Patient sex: F
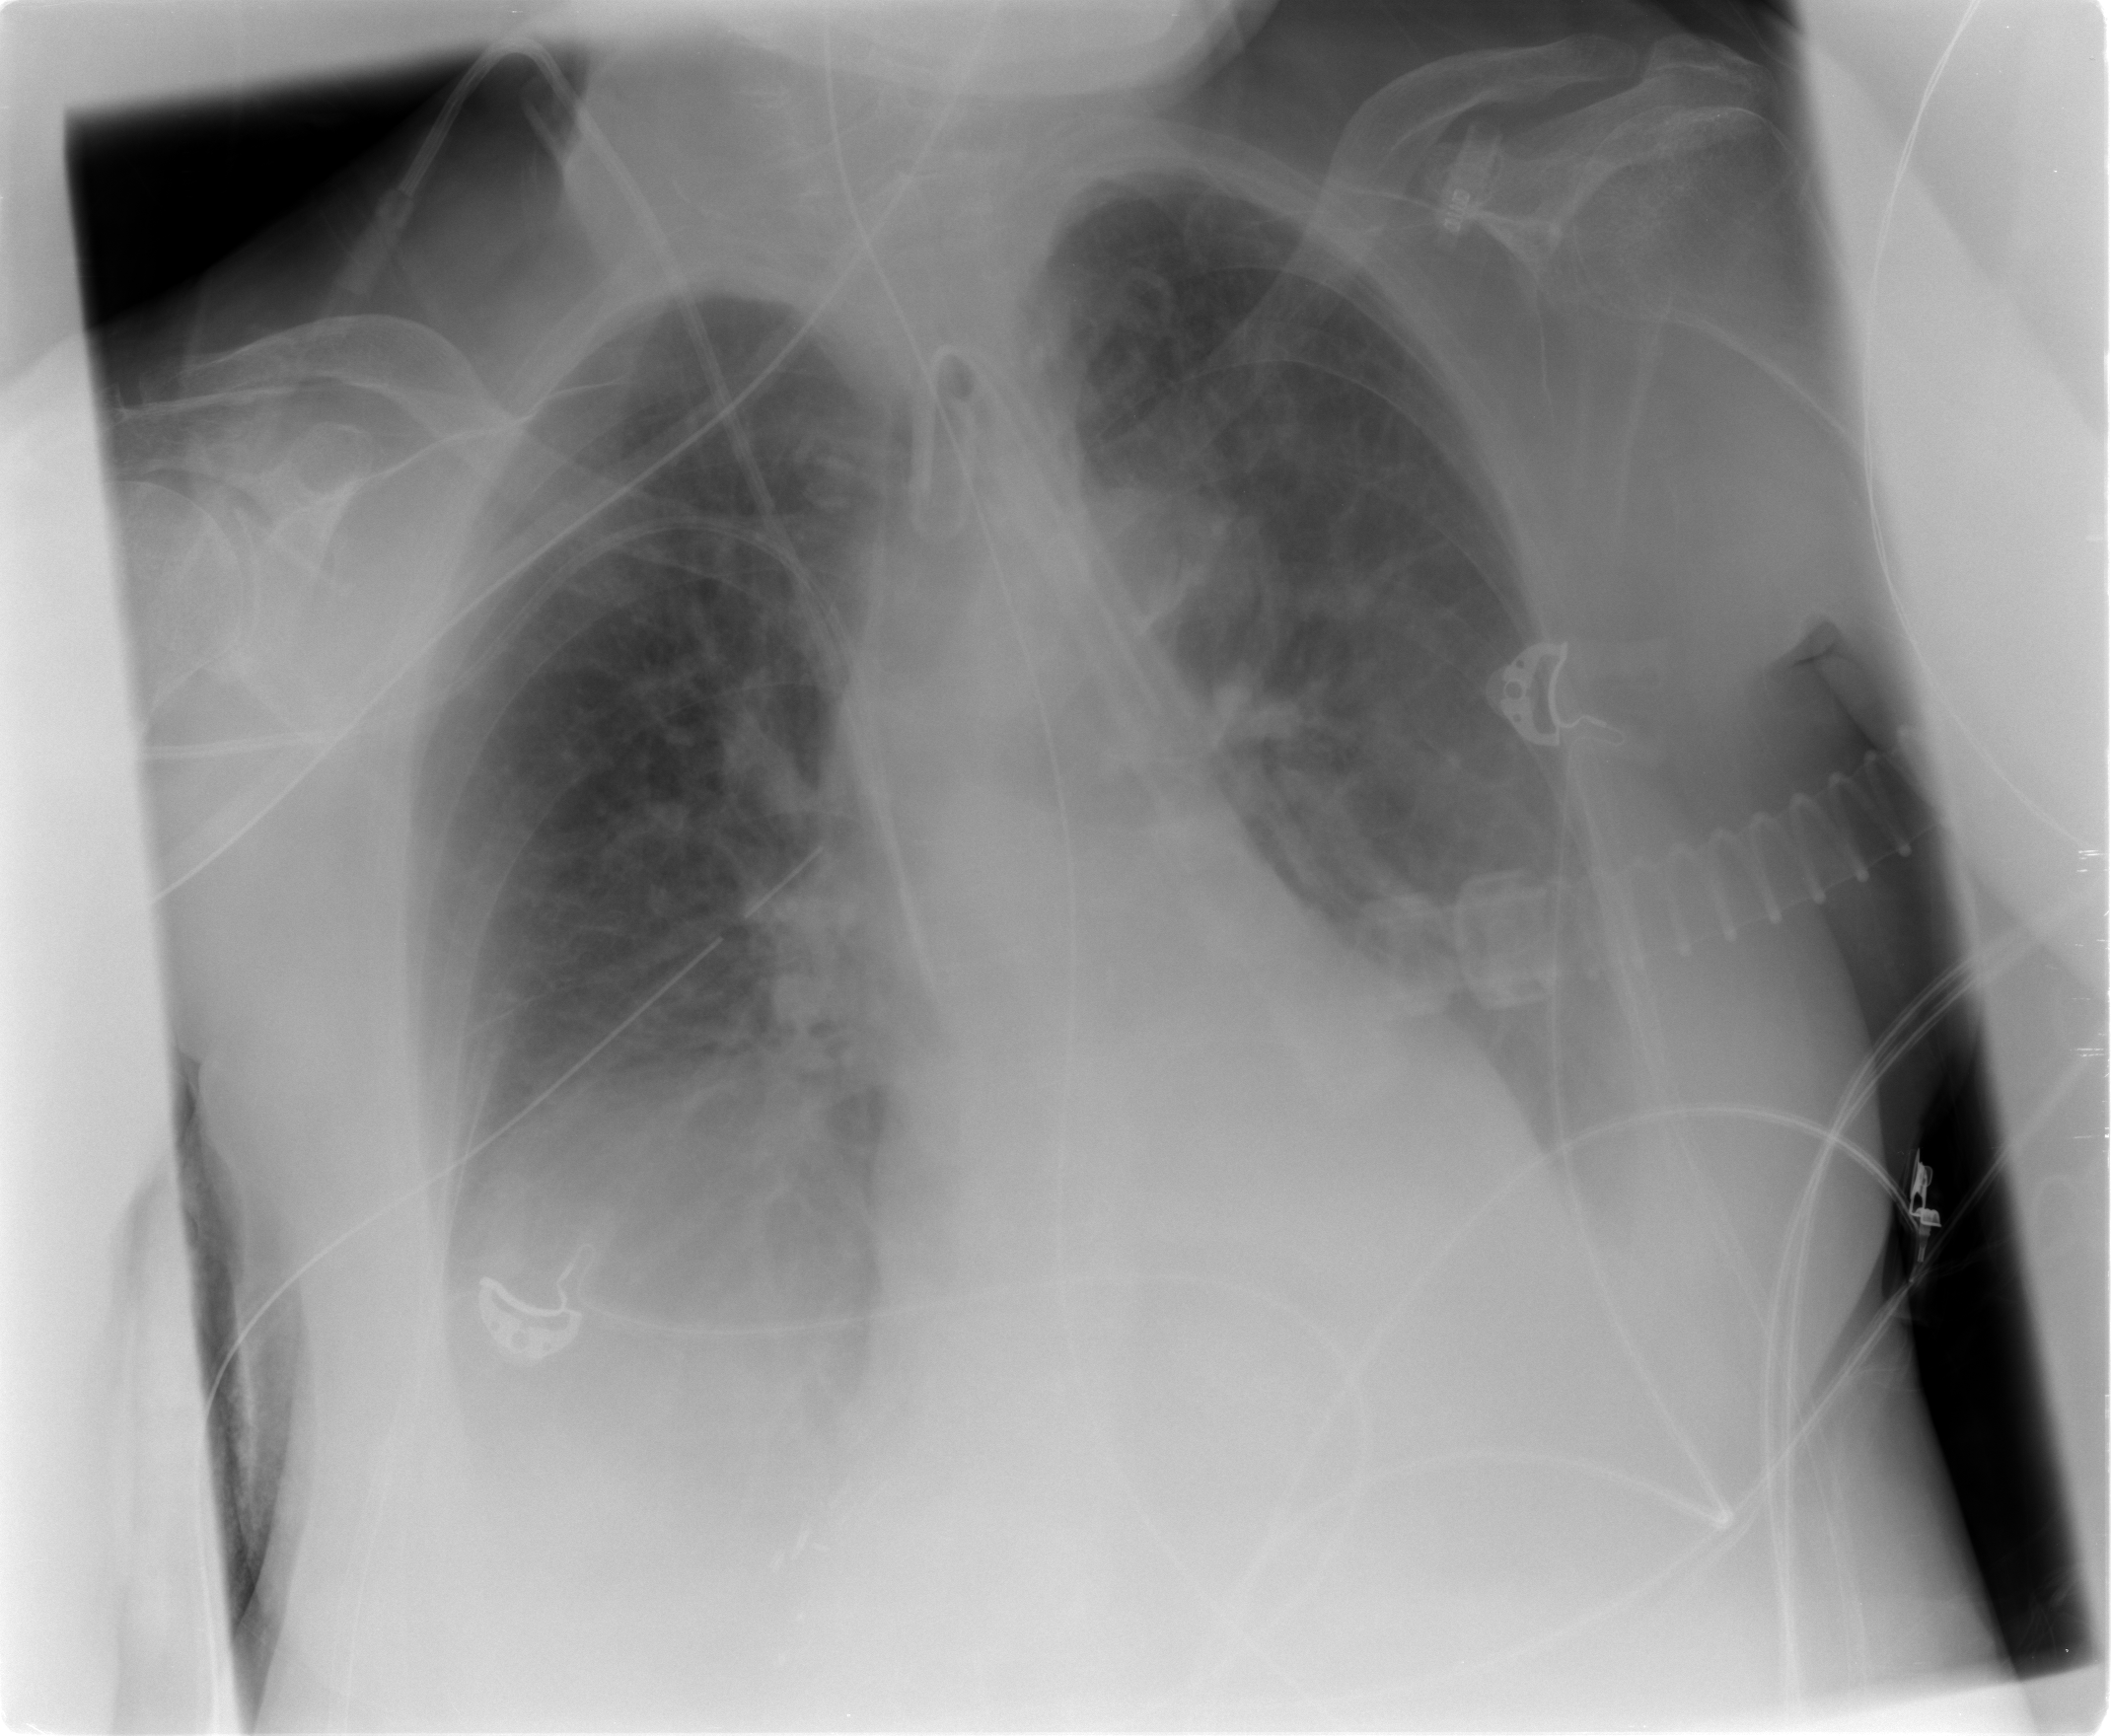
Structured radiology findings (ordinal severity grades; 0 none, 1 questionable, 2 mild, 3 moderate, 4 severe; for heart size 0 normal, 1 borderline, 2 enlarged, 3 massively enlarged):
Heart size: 0
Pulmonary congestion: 2
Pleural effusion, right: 2
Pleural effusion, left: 2
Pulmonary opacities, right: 0
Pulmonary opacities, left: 0
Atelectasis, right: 2
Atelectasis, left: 2